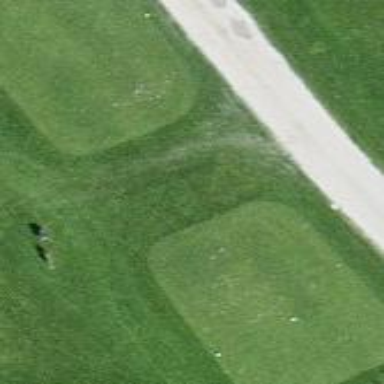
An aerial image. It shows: Grassy area designated as golf tee.